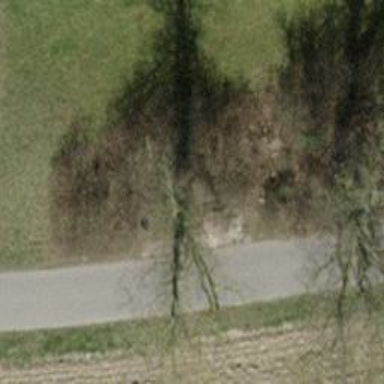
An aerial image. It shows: Brown bench in the vicinity.